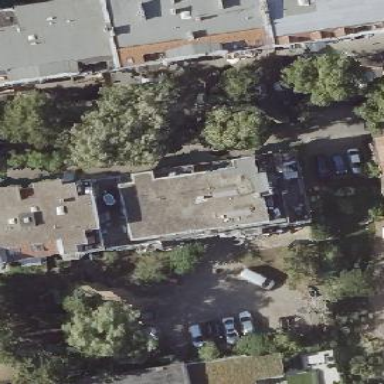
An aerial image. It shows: Building with apartments and flat roof.